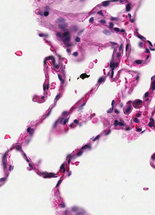
Tumor epithelial tissue: no
Tumor-associated stroma tissue: no
Normal tissue: yes